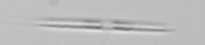
Label: pennate_Pseudo-nitzschia